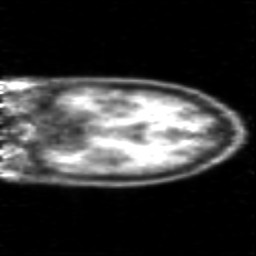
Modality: PET
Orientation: coronal
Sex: female
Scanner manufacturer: siemens